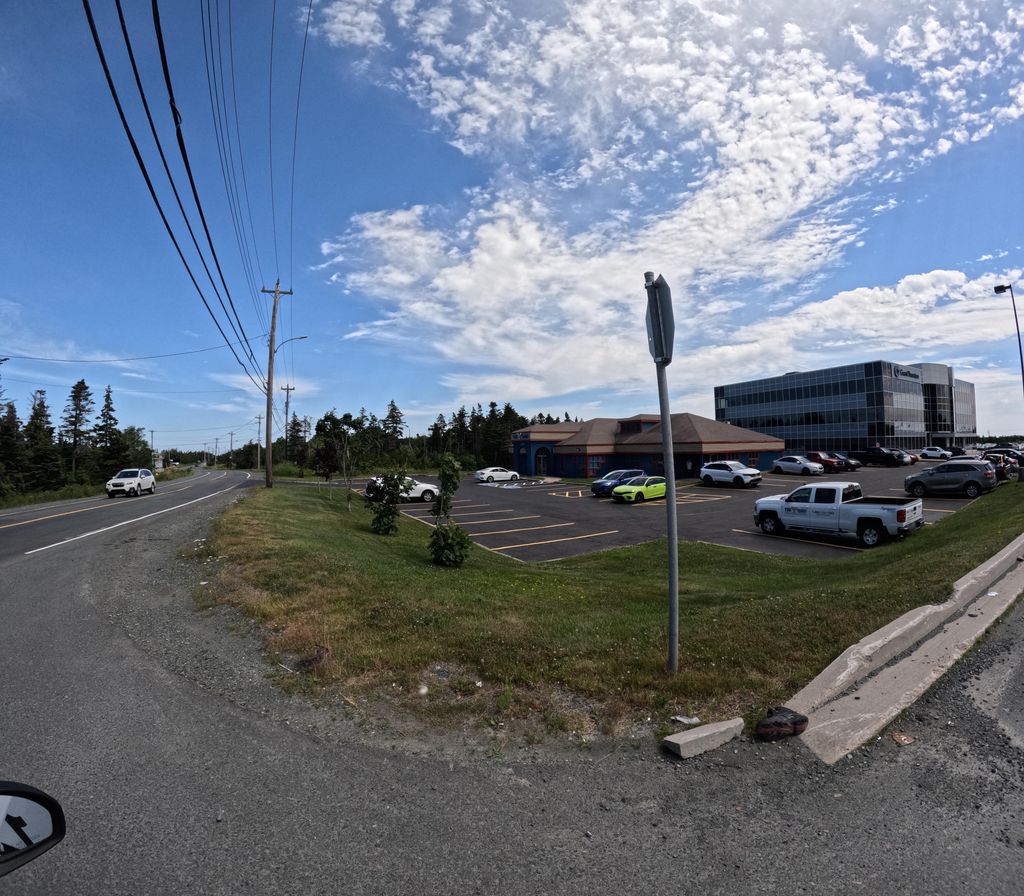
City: st_johns